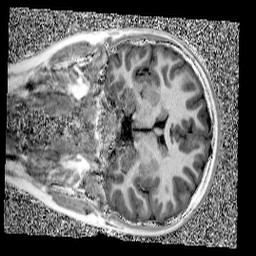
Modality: UNIT1
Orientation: coronal
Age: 10
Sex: female
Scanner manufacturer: siemens
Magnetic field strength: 3 T
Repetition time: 4 s
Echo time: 0.00303 s